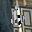
Label: 6